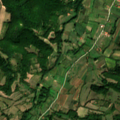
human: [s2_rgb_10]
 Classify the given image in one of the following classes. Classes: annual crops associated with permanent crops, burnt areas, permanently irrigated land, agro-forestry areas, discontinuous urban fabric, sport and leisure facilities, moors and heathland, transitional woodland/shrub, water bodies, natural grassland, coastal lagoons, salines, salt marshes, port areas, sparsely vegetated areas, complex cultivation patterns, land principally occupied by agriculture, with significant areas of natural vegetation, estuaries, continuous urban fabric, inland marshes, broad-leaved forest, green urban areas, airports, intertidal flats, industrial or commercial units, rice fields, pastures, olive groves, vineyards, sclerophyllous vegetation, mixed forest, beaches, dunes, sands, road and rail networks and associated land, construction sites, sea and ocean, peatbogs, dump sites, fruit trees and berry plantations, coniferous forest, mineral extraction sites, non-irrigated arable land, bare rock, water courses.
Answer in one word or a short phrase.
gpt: complex cultivation patterns, land principally occupied by agriculture, with significant areas of natural vegetation, broad-leaved forest